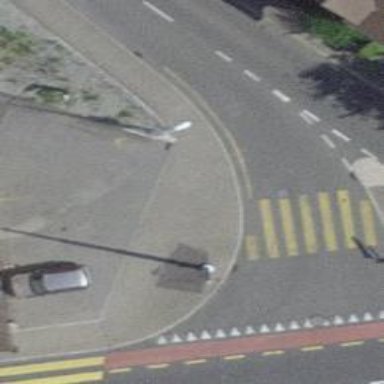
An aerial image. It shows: Kerb barrier.